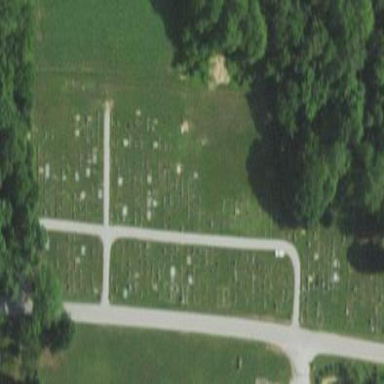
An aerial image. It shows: Cemetery.